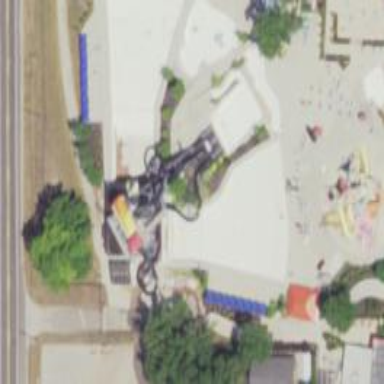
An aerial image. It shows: Water slide attraction.